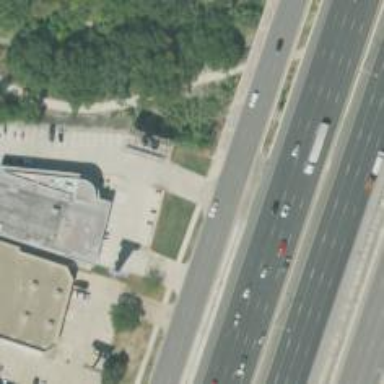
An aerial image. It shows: Secondary road with asphalt surface crossing over bridge. There is frontage road as well.